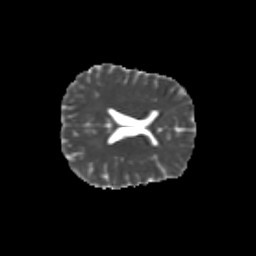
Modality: MD
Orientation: axial
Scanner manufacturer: siemens
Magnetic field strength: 3 T
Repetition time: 9.2 s
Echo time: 0.084 s